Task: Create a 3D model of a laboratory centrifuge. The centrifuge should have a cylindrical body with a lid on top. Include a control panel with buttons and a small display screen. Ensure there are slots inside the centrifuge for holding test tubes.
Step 63:
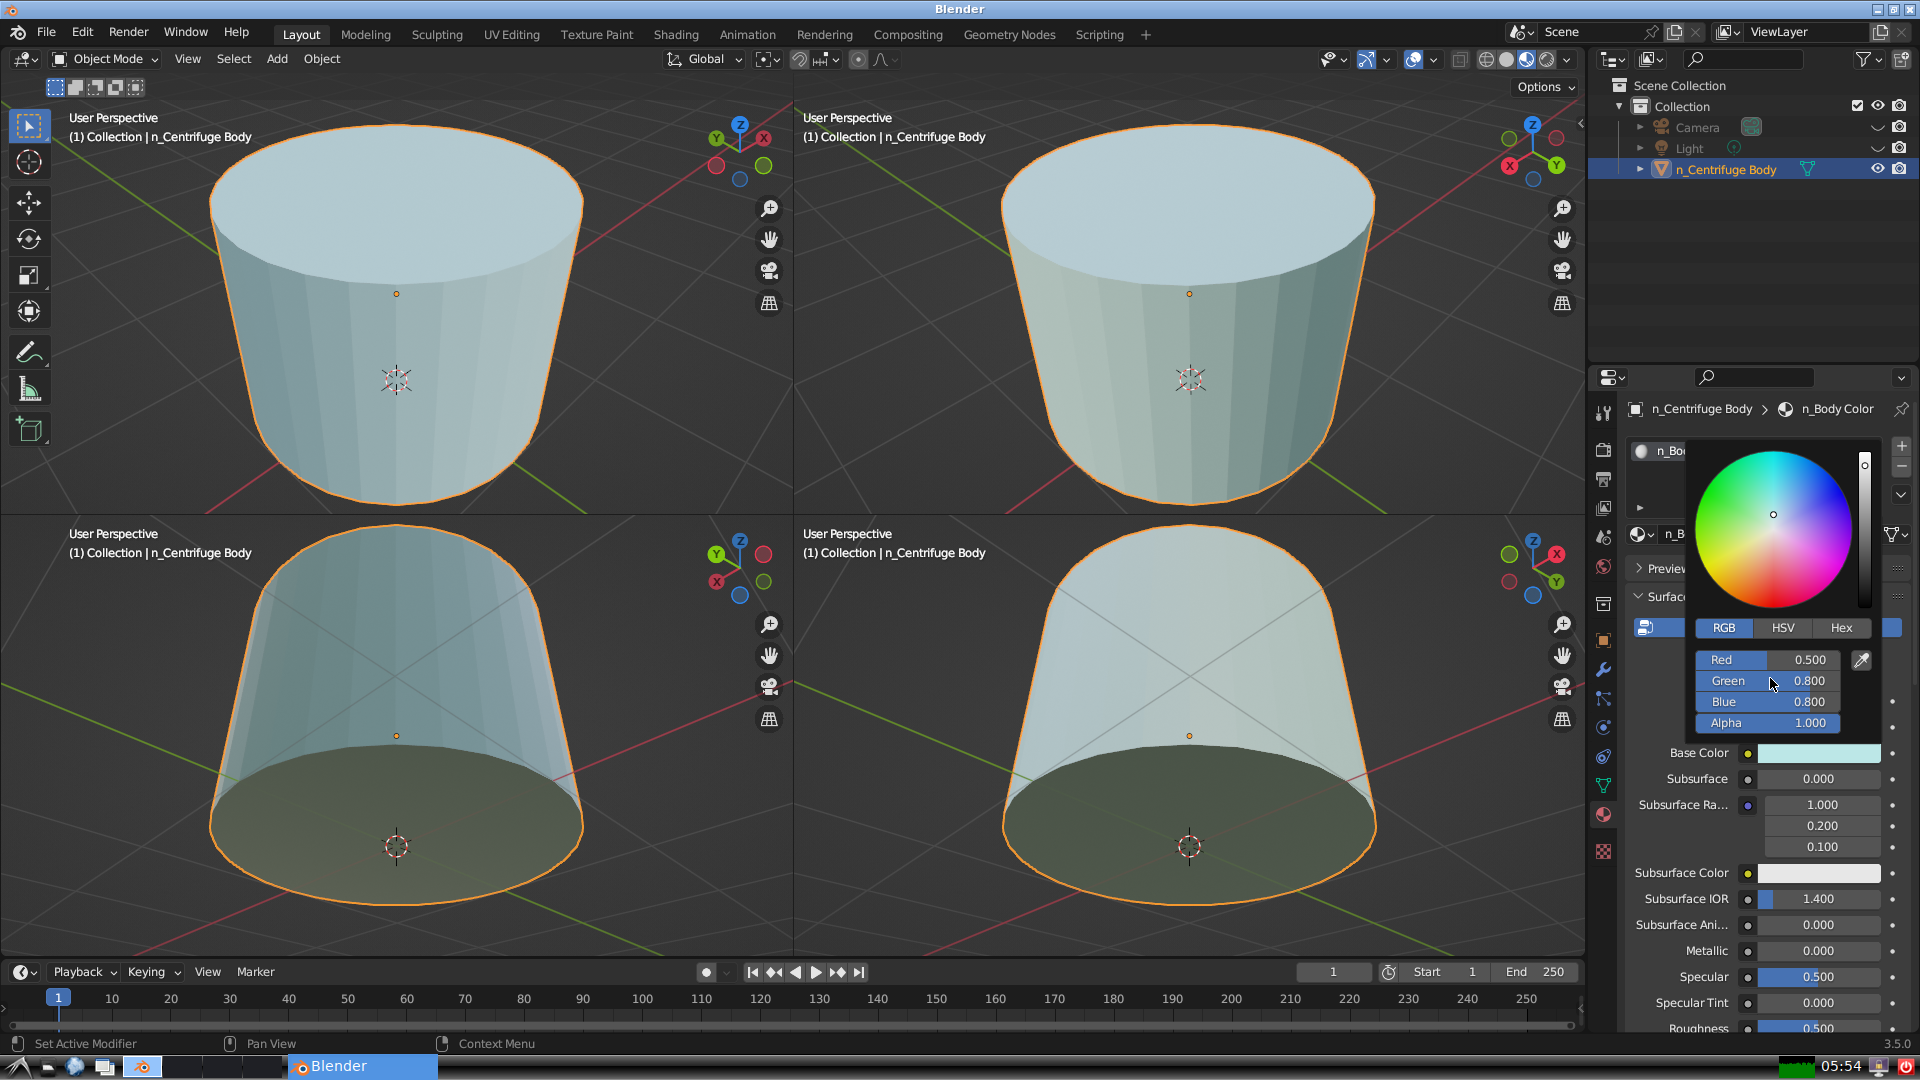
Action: click: no